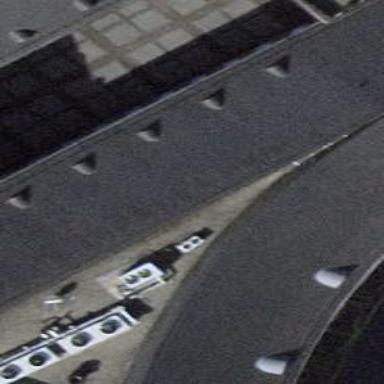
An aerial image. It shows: Convenience shop.